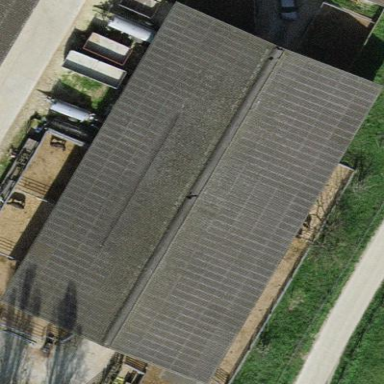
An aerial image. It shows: Gabled roof on farm auxiliary building.